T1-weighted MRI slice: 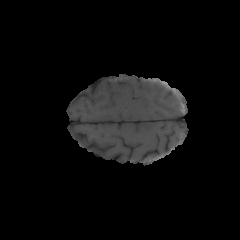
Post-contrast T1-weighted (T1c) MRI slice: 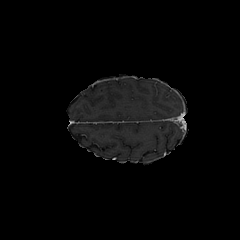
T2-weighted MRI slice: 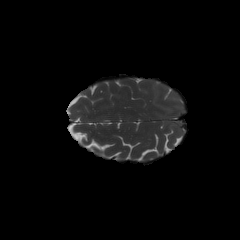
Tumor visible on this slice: no